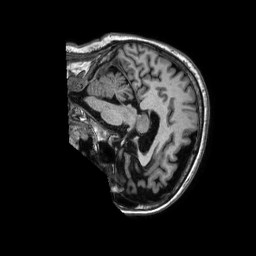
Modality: T1w
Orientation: sagittal
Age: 80
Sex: female
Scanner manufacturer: philips
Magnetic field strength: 1.5 T
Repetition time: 0.007079 s
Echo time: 0.003199 s